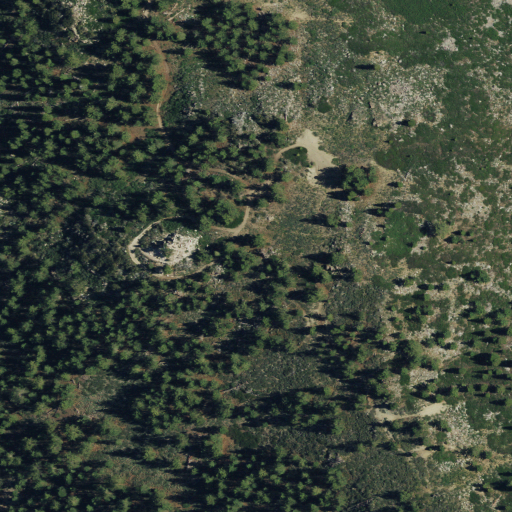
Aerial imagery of mountain in California named Crystal Peak containing grassland, shrub, and evergreen forest